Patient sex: M
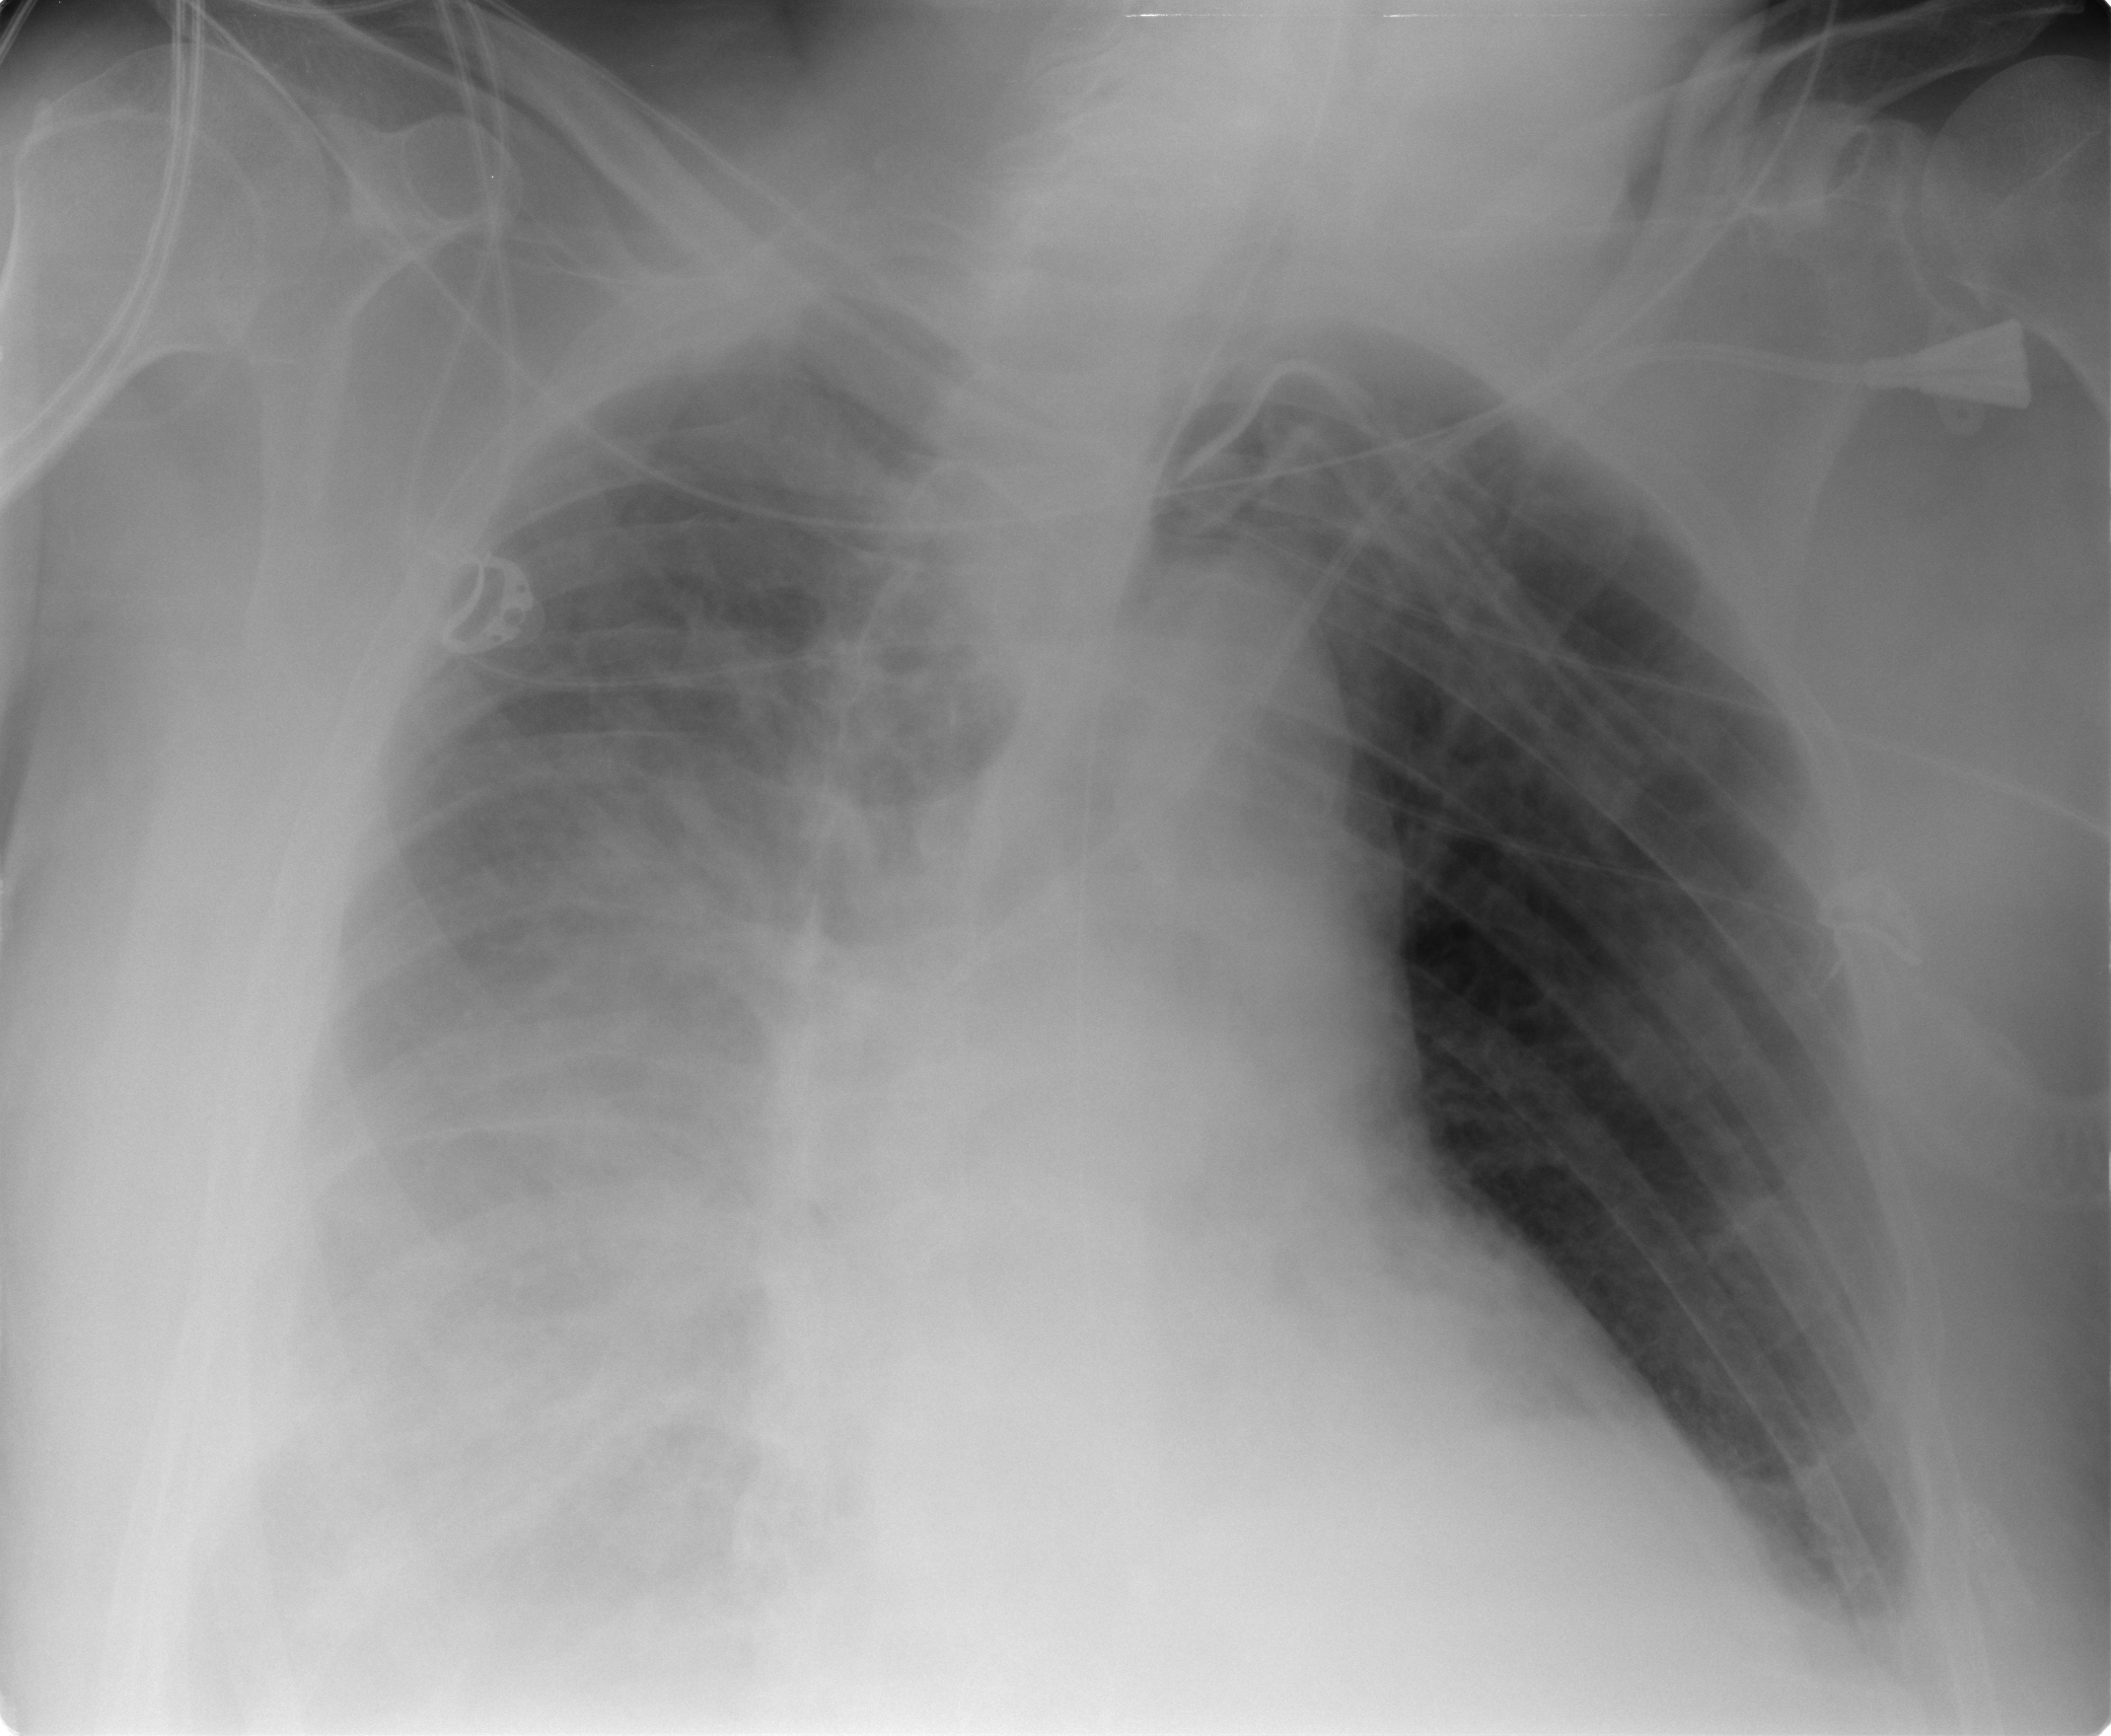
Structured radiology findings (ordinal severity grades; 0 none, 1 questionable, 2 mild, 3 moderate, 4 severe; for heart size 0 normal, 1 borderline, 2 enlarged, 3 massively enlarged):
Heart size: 0
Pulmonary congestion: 2
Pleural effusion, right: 3
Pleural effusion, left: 2
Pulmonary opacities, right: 0
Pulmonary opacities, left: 0
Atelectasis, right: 3
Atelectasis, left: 2